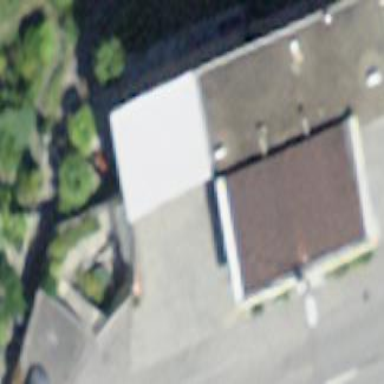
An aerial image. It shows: Convenience shop located in building.